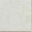
Piece: xx